Question: I am using jqxgrid widget, which is a jquery grid widget.
I am finding that the filter conditions dropdown is extending beyond the filter popup and this is causing the filter popup to automatically close if I click the last item in the filter conditions dropdown. You can see this in screen shot attached. I cannot filter on null or not null conditions due to this.

Code for jqxGrid is as below.
'''
$("#jqxgrid").jqxGrid({
theme: 'ui-start',
width: 740,
source: dataAdapter,
pageable: true,
sortable: true,
filterable: true,
autoheight: true,
virtualmode: true,
rendergridrows: function (args) {
return args.data;
},
updatefilterconditions: function (type, defaultconditions) {
var stringcomparisonoperators = ['EMPTY', 'NOT_EMPTY', 'CONTAINS',
'DOES_NOT_CONTAIN', 'STARTS_WITH',
'ENDS_WITH', 'EQUAL', 'NULL', 'NOT_NULL'];
var numericcomparisonoperators = ['EQUAL', 'NOT_EQUAL', 'LESS_THAN', 'LESS_THAN_OR_EQUAL', 'GREATER_THAN', 'GREATER_THAN_OR_EQUAL', 'NULL', 'NOT_NULL'];
var datecomparisonoperators = ['EQUAL', 'NOT_EQUAL', 'LESS_THAN', 'LESS_THAN_OR_EQUAL', 'GREATER_THAN', 'GREATER_THAN_OR_EQUAL', 'NULL', 'NOT_NULL'];
var booleancomparisonoperators = ['EQUAL', 'NOT_EQUAL'];
switch (type) {
case 'stringfilter':
return stringcomparisonoperators;
case 'numericfilter':
return numericcomparisonoperators;
case 'datefilter':
return datecomparisonoperators;
case 'booleanfilter':
return booleancomparisonoperators;
}
},
updatefilterpanel: function (filtertypedropdown1, filtertypedropdown2, filteroperatordropdown, filterinputfield1, filterinputfield2, filterbutton, clearbutton,
columnfilter, filtertype, filterconditions) {
var index1 = 0;
var index2 = 0;
if (columnfilter != null) {
var filter1 = columnfilter.getfilterat(0);
var filter2 = columnfilter.getfilterat(1);
if (filter1) {
index1 = filterconditions.indexOf(filter1.comparisonoperator);
var value1 = filter1.filtervalue;
filterinputfield1.val(value1);
}
if (filter2) {
index2 = filterconditions.indexOf(filter2.comparisonoperator);
var value2 = filter2.filtervalue;
filterinputfield2.val(value2);
}
}
filtertypedropdown1.jqxDropDownList({ autoDropDownHeight: true, selectedIndex: index1 });
filtertypedropdown2.jqxDropDownList({ autoDropDownHeight: true, selectedIndex: index2 });
},
columns: [
{ text: 'Sales Order ID', dataField: 'SalesOrderID', width: 120 },
{ text: 'Sales Order Number', dataField: 'SalesOrderNumber', width: 120 },
{ text: 'Purchase Order Number', dataField: 'PurchaseOrderNumber', width: 120 },
{ text: 'Customer ID', dataField: 'CustomerID', width: 120 },
{ text: 'Order Date', dataField: 'OrderDate', width: 130, cellsformat: 'MM-dd-yyyy' },
{ text: 'Due Date', dataField: 'DueDate', width: 130, cellsformat: 'MM-dd-yyyy' }
]
});
'''
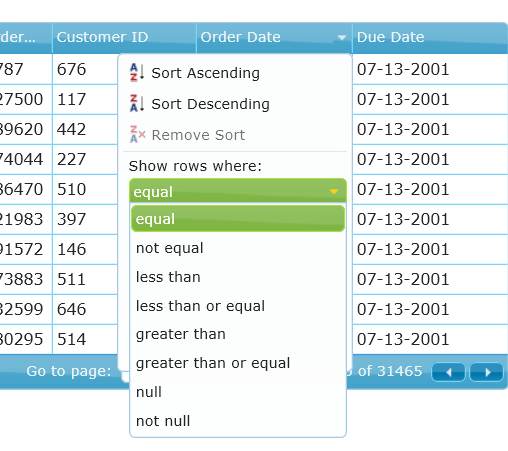
Answer: It seems that writing down your question in detail can sometimes suddenly provide you with the solution and answer. In my case, it did.
I have set in my code, which actually needs to be .
The correct code should have been as below.
'''
filtertypedropdown1.jqxDropDownList({ autoDropDownHeight: false, selectedIndex: index1 });
filtertypedropdown2.jqxDropDownList({ autoDropDownHeight: false, selectedIndex: index2 });
'''